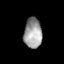
Tissue: prostate
Cell type: T cells
Senescence score: 0.2933
Nuclear area (px): 536
Mean DAPI intensity: 156.011